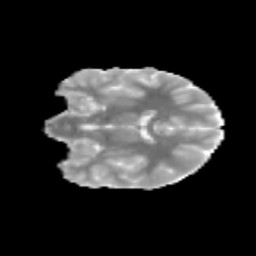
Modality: MD
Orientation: coronal
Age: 11
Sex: female
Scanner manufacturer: siemens
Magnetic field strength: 3 T
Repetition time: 3.8 s
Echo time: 0.07 s